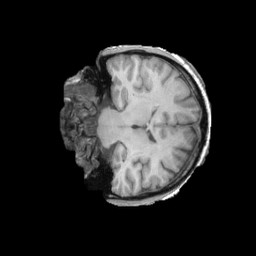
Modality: T1w
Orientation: coronal
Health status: ill
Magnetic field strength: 3 T